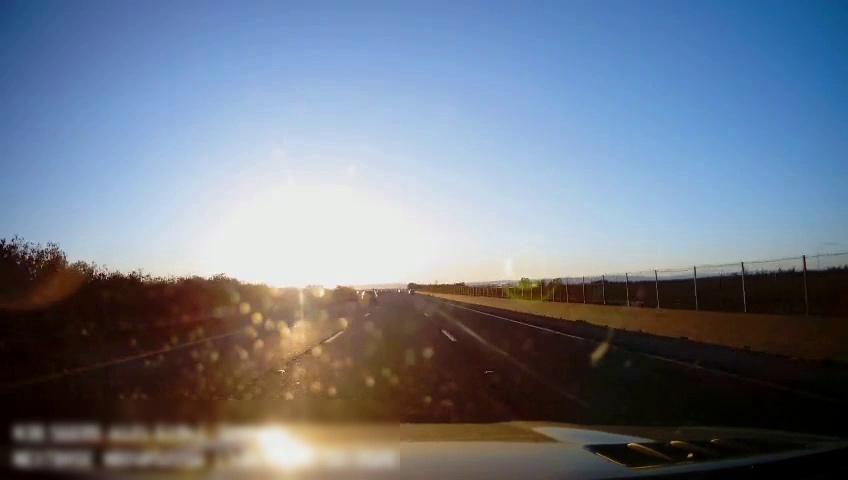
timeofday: Day
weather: Sunny
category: Drivable Space
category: Vehicles | SUV
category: Lanes | Alternate Lane
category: Lanes | Current Lane
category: Lanes | Current Lane
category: Lanes | Alternate Lane